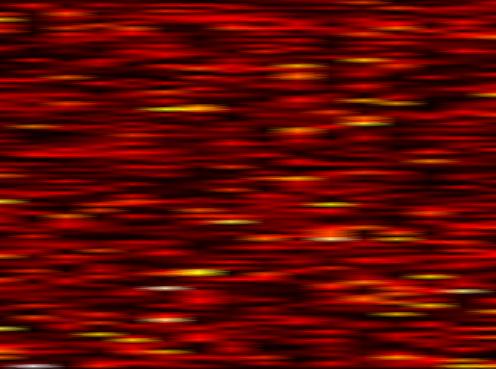
Label: WOLA